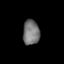
Tissue: lung
Cell type: T cells
Senescence score: 0.2279
Nuclear area (px): 407
Mean DAPI intensity: 117.953